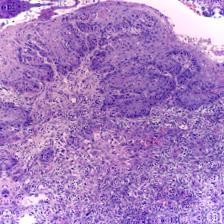
Diagnosis: OSCC